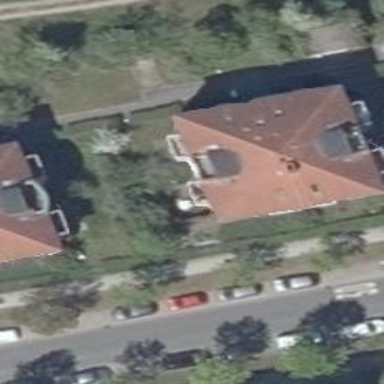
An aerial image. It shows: Residential building with apartments characterized by pyramidal roof shape.